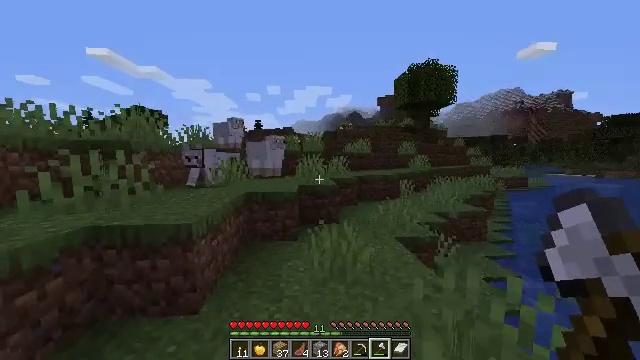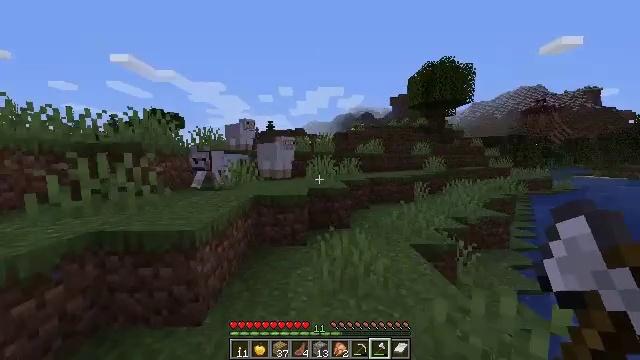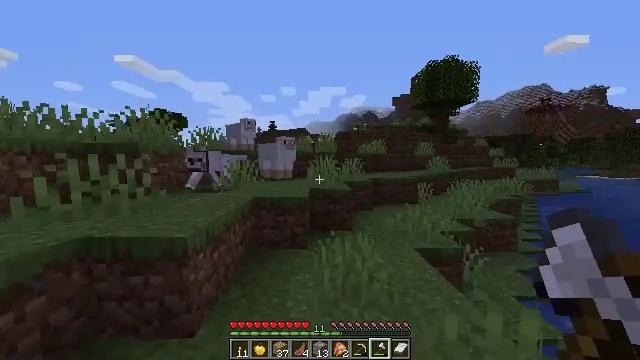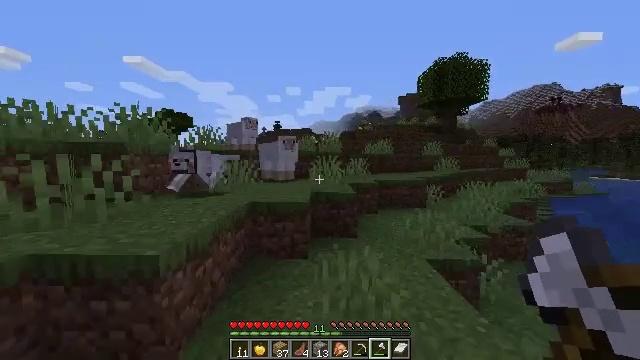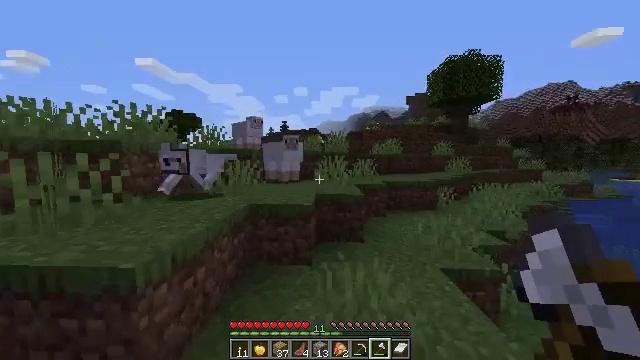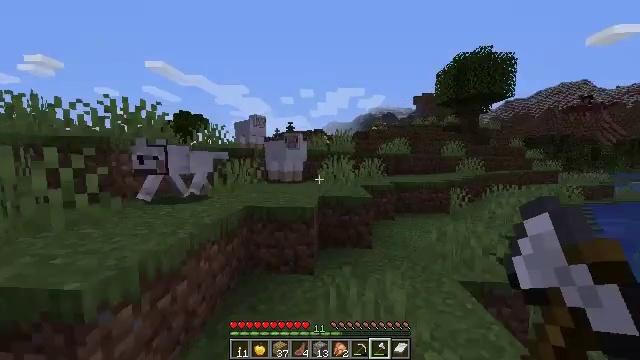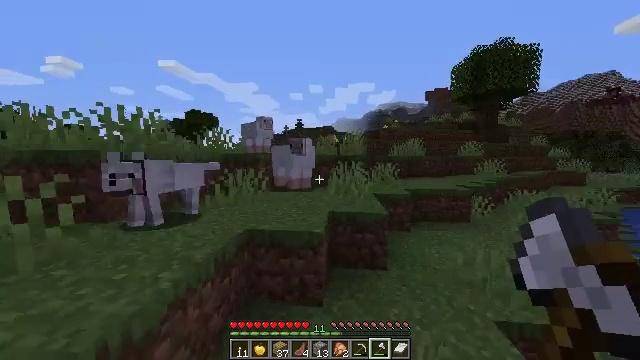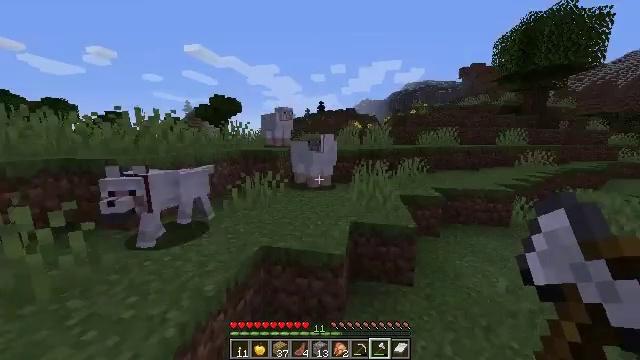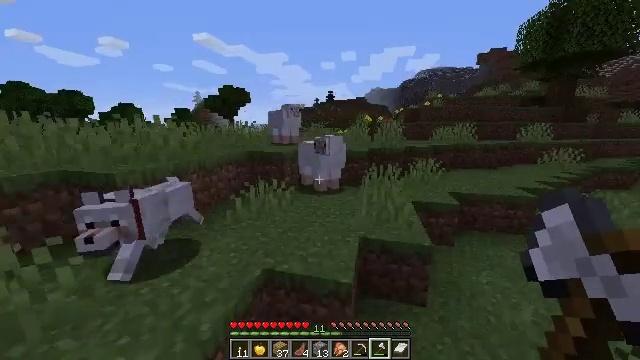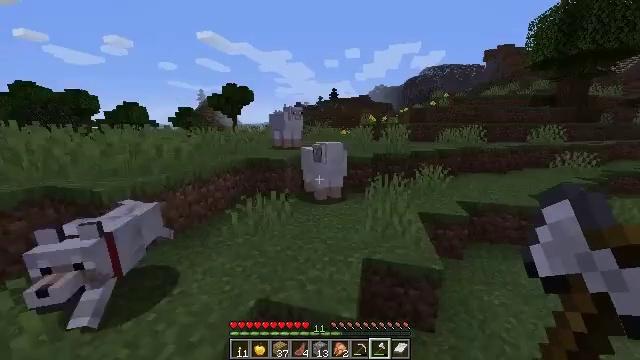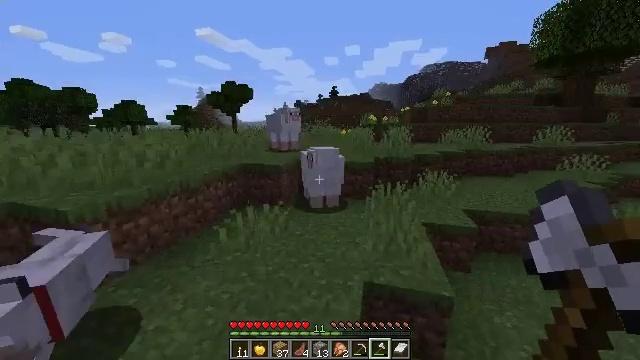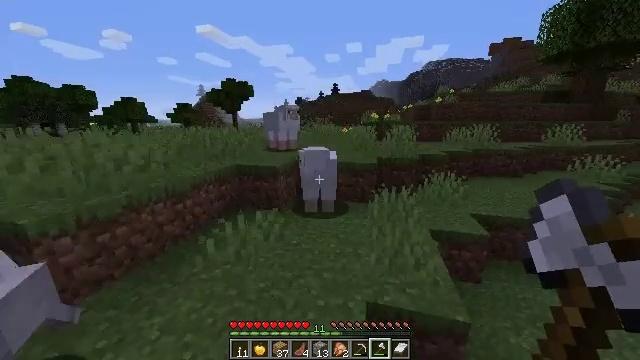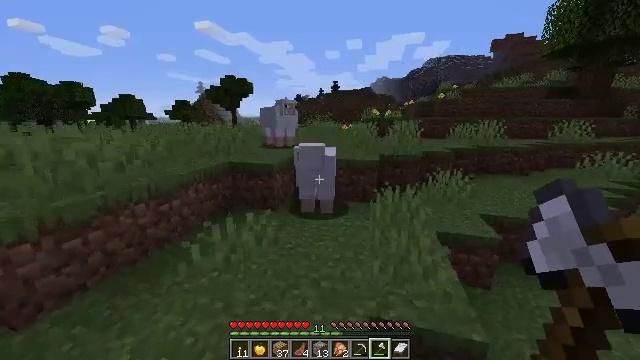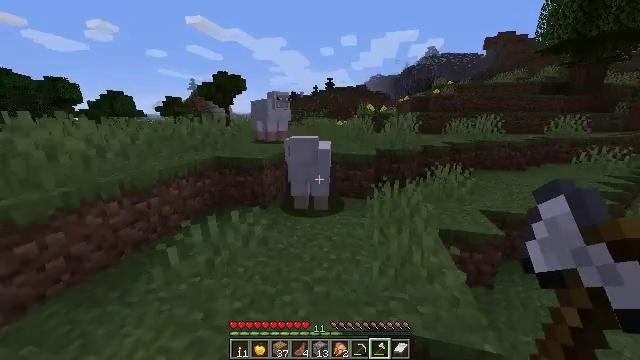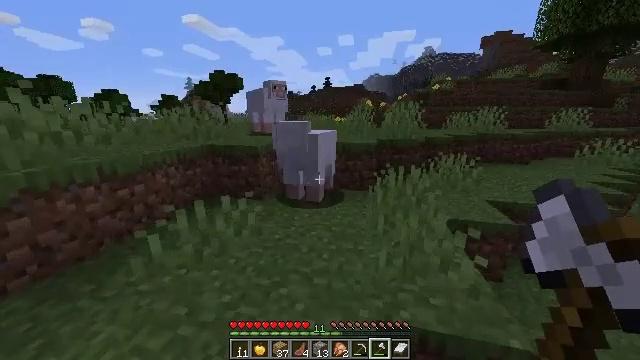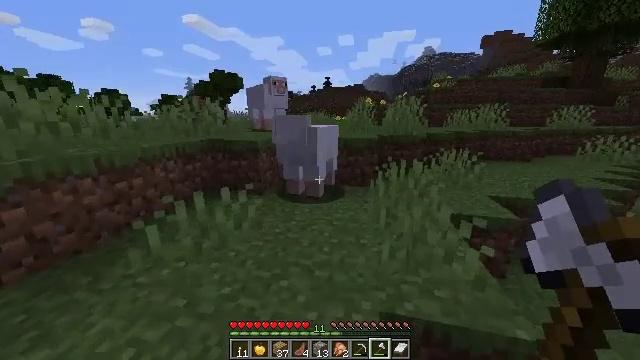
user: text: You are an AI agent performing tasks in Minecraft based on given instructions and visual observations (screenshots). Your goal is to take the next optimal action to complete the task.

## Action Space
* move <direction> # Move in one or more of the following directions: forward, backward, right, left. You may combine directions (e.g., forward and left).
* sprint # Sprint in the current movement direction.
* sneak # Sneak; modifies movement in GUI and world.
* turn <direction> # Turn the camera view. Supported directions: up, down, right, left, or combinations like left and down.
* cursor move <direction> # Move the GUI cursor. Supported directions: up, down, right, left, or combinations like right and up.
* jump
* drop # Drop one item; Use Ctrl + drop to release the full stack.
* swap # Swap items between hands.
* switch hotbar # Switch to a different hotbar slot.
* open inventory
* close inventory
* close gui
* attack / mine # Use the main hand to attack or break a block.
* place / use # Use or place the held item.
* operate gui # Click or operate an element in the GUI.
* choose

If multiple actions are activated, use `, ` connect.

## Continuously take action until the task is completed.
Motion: motion action
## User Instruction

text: Kill the sheep.
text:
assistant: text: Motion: move forward, turn left
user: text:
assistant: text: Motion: move forward
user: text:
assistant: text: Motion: move forward, turn left
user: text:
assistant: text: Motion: move forward, turn left
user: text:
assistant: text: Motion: move forward, turn left
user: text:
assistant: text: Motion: move forward, turn left, jump
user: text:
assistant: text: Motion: move forward, turn left and down, jump
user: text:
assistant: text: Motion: move forward, turn left and down, jump
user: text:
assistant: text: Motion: move forward, jump
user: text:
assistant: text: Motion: move forward, jump
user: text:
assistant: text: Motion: move forward, jump
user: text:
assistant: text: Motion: move forward, jump
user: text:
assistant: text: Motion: move forward, turn right, jump
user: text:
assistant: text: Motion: move forward
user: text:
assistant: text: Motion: move forward
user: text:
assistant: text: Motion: attack / mine
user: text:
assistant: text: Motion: attack / mine
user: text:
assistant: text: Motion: attack / mine
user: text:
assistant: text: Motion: no_op
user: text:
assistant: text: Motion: no_op
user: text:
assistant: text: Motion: no_op
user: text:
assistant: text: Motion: no_op
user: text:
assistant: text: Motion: no_op
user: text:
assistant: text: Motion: jump
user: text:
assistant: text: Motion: move forward, jump
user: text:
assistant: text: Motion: move forward, jump
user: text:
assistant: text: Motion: move forward, jump
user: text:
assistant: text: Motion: move forward, jump
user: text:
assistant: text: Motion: move forward
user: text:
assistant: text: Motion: move forward